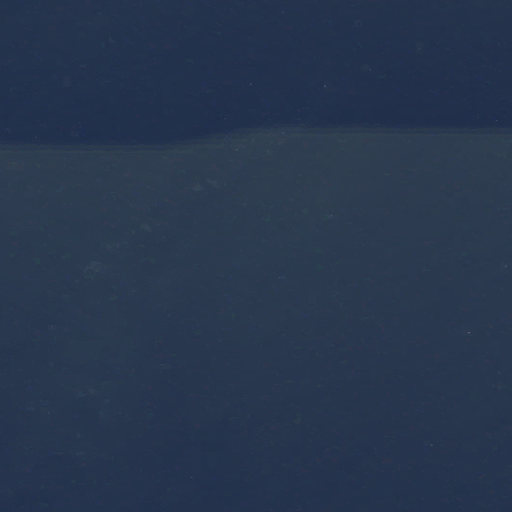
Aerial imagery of bar in Maine named False Halibot Rock containing only open water